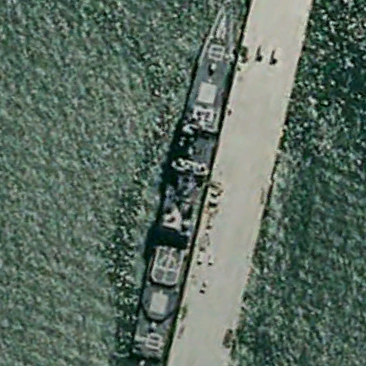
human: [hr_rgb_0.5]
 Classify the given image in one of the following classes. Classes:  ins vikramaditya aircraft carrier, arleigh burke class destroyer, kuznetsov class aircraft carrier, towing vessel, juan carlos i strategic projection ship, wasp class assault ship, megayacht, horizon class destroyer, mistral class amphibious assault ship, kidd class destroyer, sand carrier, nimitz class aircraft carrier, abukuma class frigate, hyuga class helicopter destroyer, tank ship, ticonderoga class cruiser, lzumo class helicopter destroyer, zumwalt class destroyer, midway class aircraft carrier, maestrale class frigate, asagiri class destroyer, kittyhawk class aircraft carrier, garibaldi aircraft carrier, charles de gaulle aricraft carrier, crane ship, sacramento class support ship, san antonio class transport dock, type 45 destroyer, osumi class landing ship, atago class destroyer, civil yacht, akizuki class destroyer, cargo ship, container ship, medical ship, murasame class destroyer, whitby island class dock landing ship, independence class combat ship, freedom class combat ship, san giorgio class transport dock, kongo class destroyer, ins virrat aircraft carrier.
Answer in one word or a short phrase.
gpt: Ticonderoga class cruiser